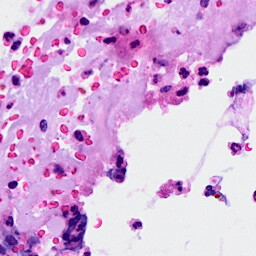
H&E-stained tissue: Breast